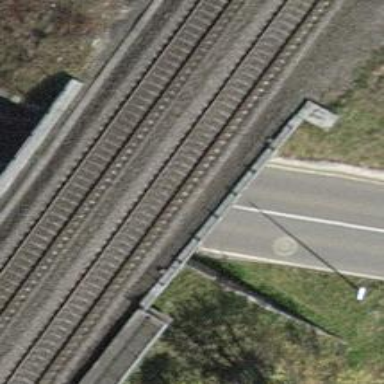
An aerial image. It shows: Bridge with electrified railway tracks featuring contact line.